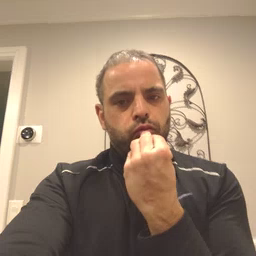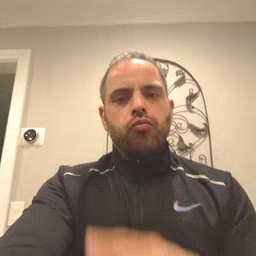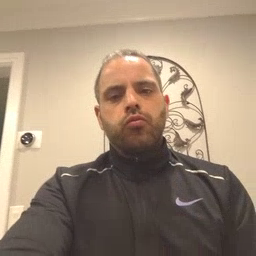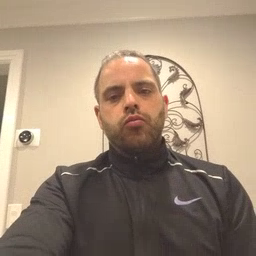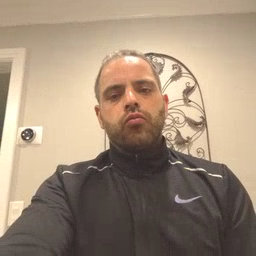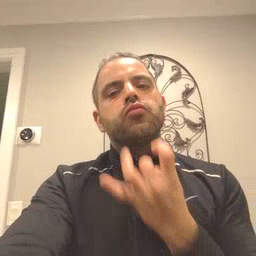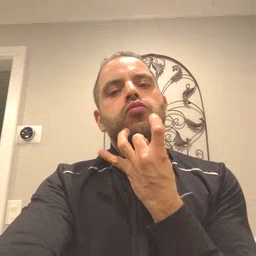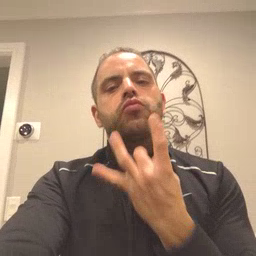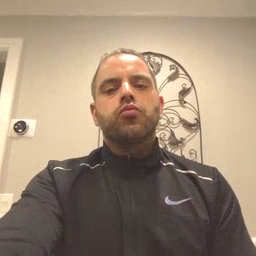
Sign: lamp